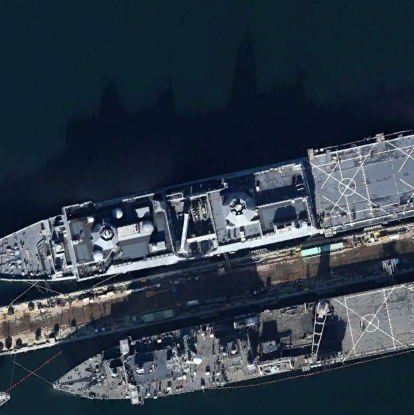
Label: combat